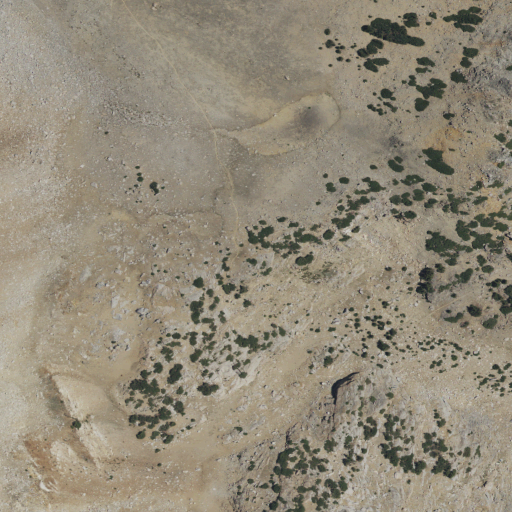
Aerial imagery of gap in California named Sawmill Pass containing shrub, evergreen forest, barren land, and grassland